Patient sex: M
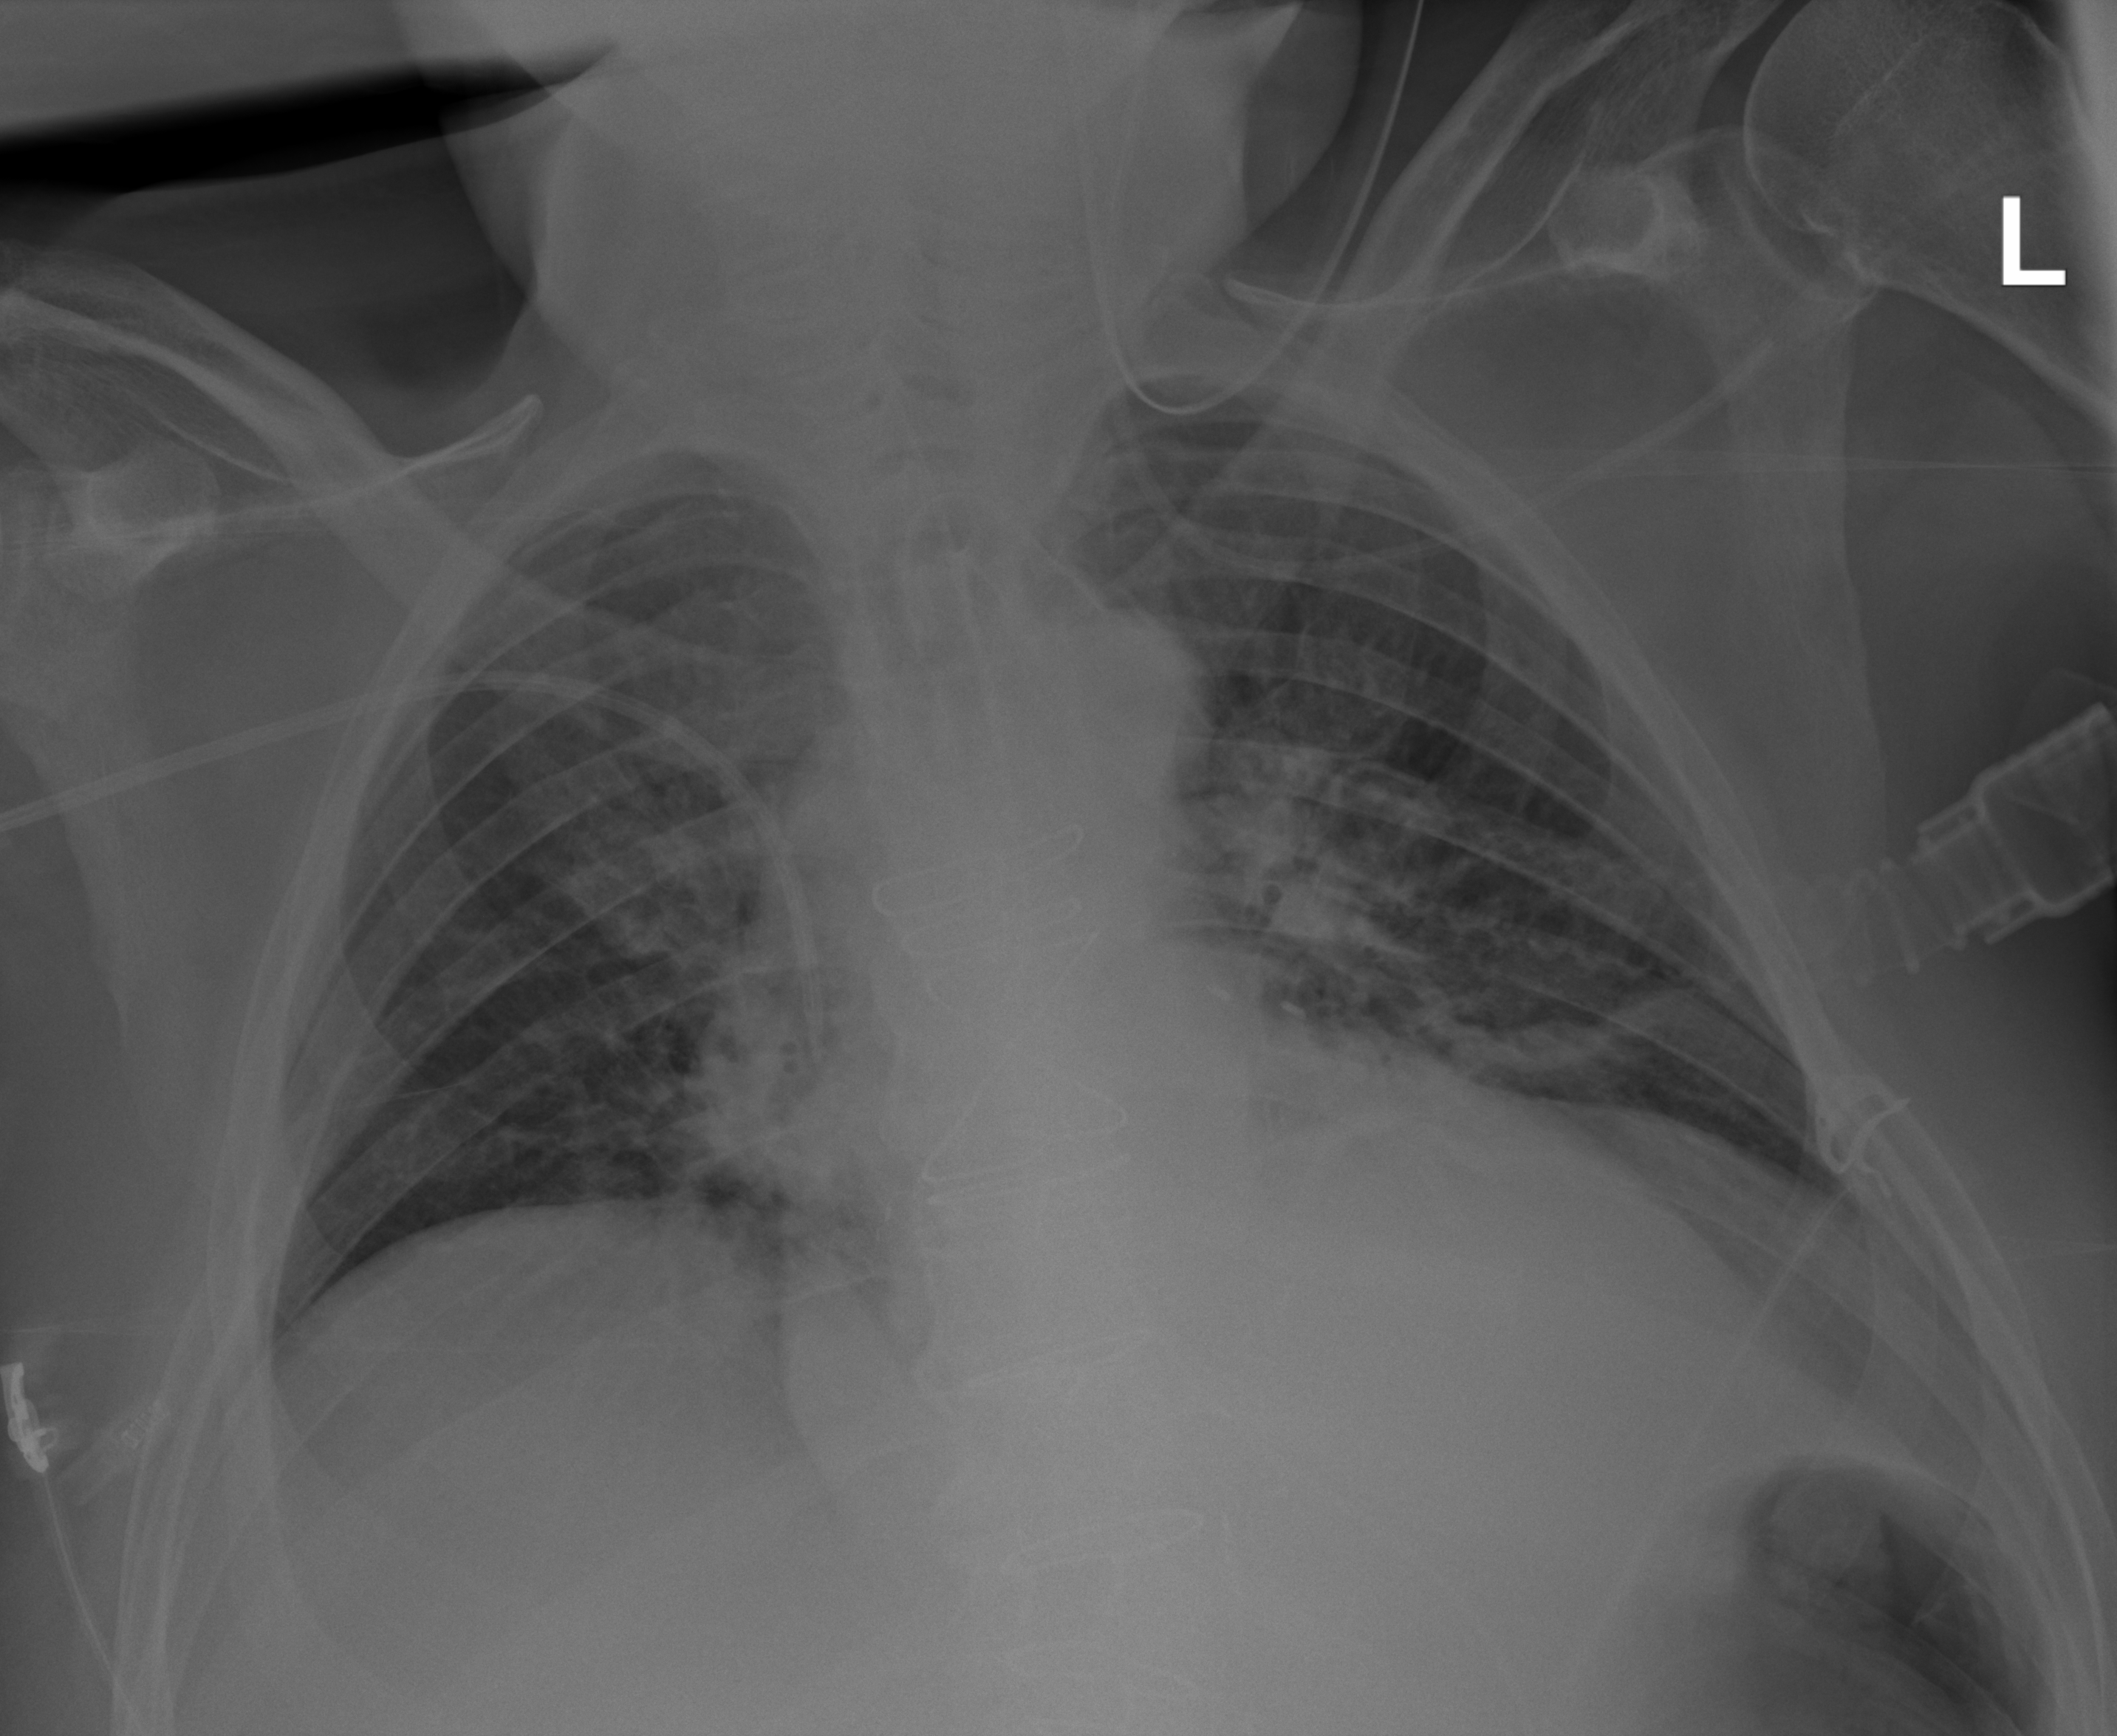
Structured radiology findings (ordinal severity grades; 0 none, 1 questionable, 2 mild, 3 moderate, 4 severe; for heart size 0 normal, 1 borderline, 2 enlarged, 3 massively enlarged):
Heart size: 2
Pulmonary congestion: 2
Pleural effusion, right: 0
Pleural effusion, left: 0
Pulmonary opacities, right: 1
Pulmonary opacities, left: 1
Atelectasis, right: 2
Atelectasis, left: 2